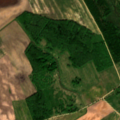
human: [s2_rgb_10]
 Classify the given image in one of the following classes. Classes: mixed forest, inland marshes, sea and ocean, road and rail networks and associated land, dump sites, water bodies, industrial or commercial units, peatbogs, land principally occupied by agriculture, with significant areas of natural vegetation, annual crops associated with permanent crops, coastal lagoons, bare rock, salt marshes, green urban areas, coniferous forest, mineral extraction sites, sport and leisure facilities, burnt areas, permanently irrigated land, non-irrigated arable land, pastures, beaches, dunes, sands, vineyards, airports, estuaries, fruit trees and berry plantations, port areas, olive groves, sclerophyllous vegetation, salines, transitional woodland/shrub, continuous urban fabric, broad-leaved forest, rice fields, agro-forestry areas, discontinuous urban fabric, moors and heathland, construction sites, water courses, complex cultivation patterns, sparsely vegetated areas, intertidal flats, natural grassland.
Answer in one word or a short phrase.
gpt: non-irrigated arable land, land principally occupied by agriculture, with significant areas of natural vegetation, broad-leaved forest, transitional woodland/shrub, inland marshes